Question: I have a button let's call it "Button1":
'''
<p:commandButton icon="ui-icon-document"
value="Button1"
onstart="#{bean.populateDependancies(item)}"
update="myDialog"
oncomplete="dialogWidget.show();">
</p:commandButton>
'''
This 'Button1' is supposed to open a 'dialog', but opening it I want it to populate the target of the primefaces picklist the dialog with some values (this job is done by the method 'populateDependancies(item)').
But actually the method 'populateDependancies(item)' is called when I the dialog and the validateEdition button of 'cellEditor' of primefaces (or even the cancel button) (NB: 'Button1' is placed in a column of an editable datatable).
I hope I clearly explained the problem... Please let me know if something remains unclear
---
Here is my page structure maybe it could help:

and here is my method:
'''
public void populateDependancies(Release release) {
if (release != null) {
if (rfcsDualListModel.getTarget() != null || !rfcsDualListModel.getTarget().isEmpty()) {
rfcsDualListModel.setTarget(null);
}
List<Rfc> rfcDejaAssocies = release.getRfcs();
rfcsDualListModel.setTarget(rfcDejaAssocies);
}
}
'''
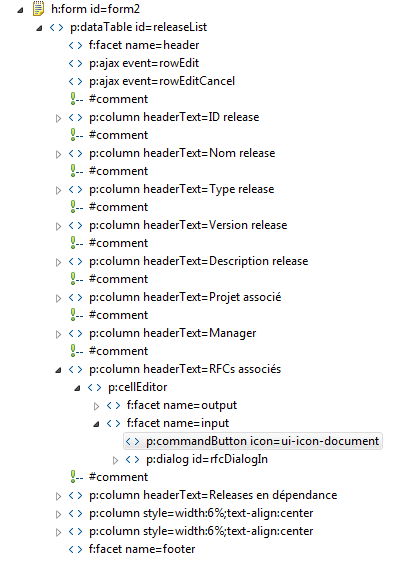
Answer: 'onstart' executes javascript code, just like 'oncomplete'. '#{bean.populateDependancies(item)}' must be the value of 'action' or 'actionListener' attributes.
edit: in addition, 'process="@this"' attribute and value must be used, in order not to submit the whole form.